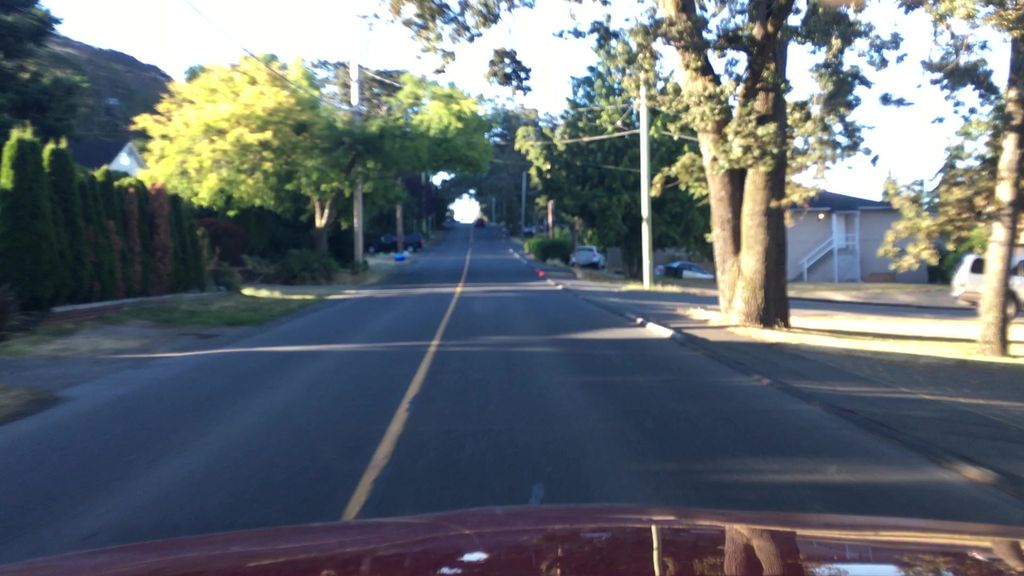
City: victoria